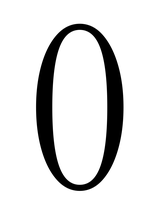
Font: InstrumentSerif-Regular